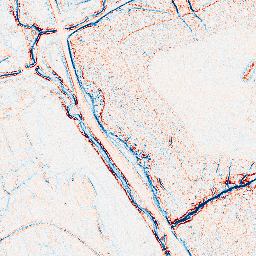
Category: edge_preserving
Decomposition family: anisotropic_diffusion
Decomposition parameters: iterations: 10
kappa: 30
gamma: 0.05
Upsampling method: quintic
Upsampling parameters: scale: 8
Upsampling scale: 8